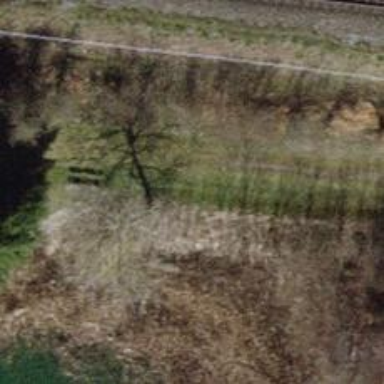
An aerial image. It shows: Brown bench.